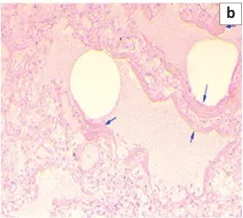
Haematoxylin and eosin staining of lung tissue samples from a 55 year old male patient with COVID-19 (37 Military Hospital, Accra, Ghana, May 2020). (b) Severe pulmonary oedema, diffuse alveolar damage with hyaline membrane formation (blue arrow) x100.
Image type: pathology (h&e)